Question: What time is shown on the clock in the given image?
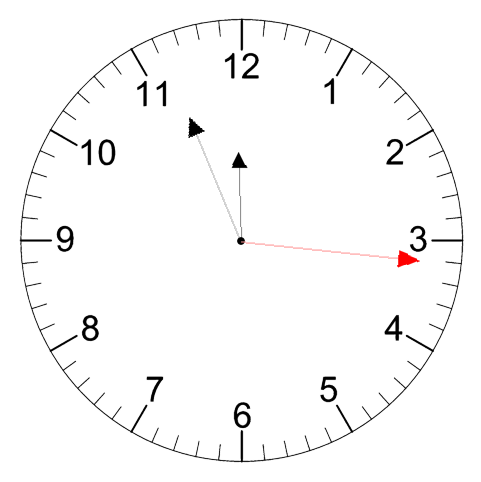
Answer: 11:56:16